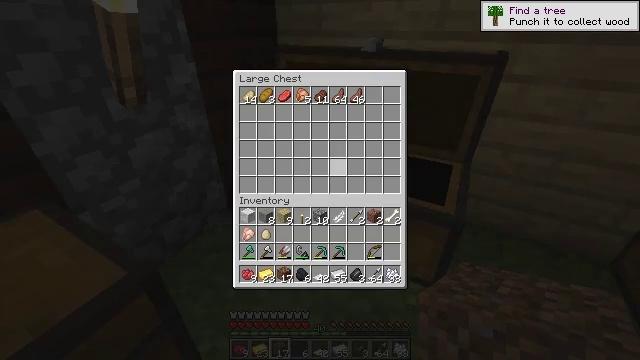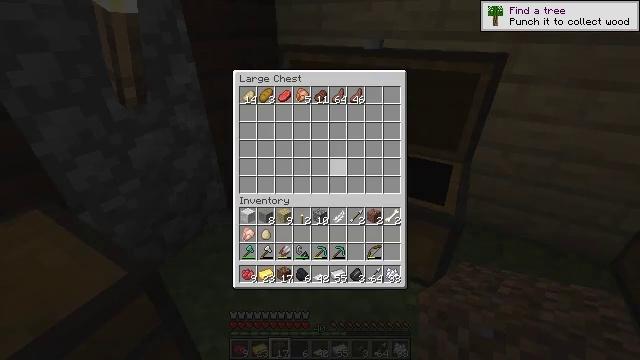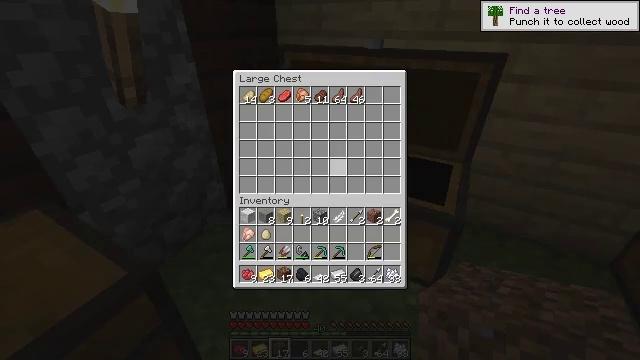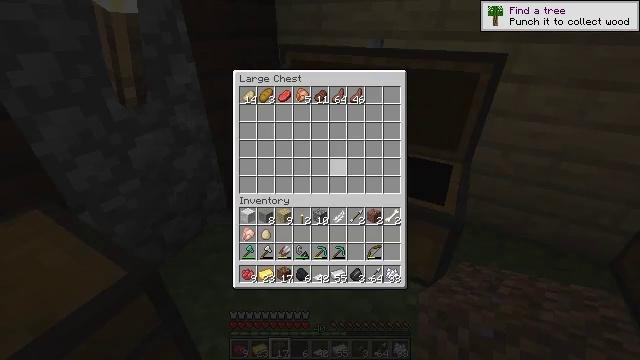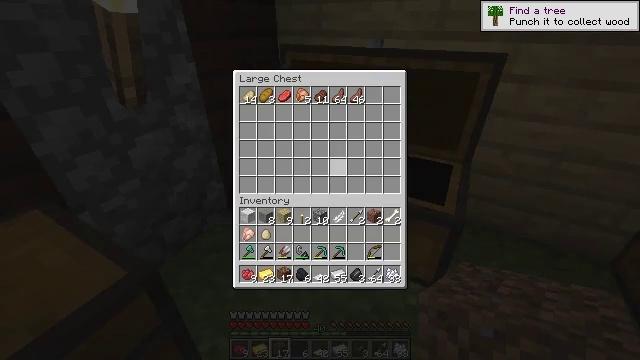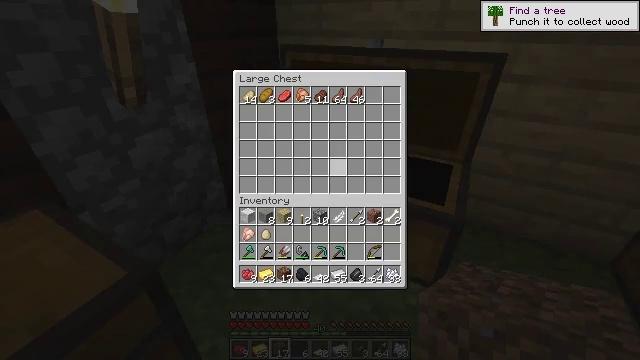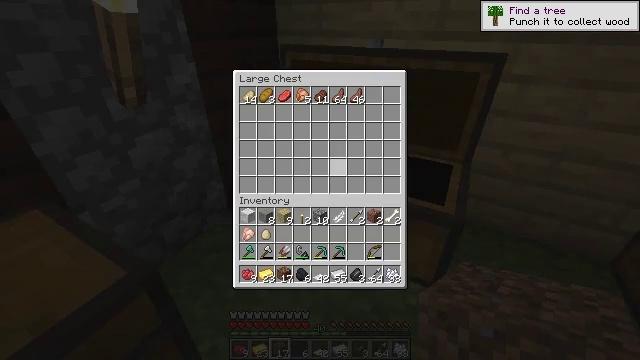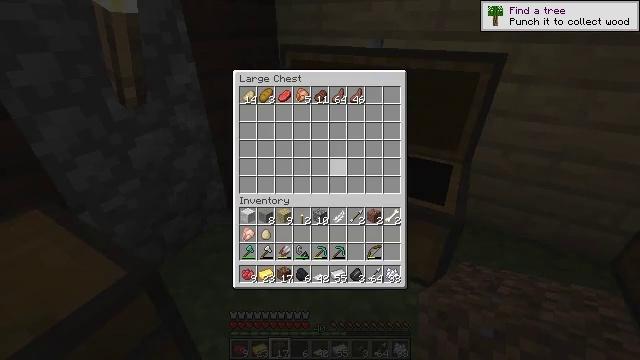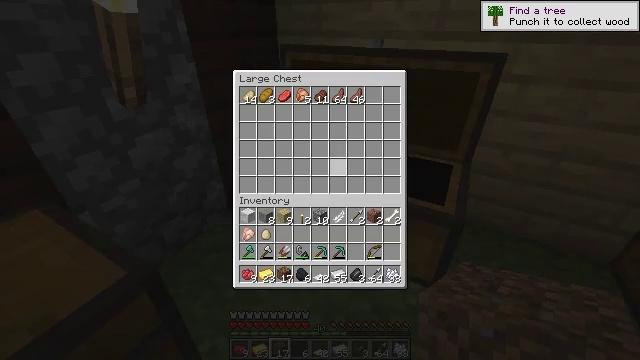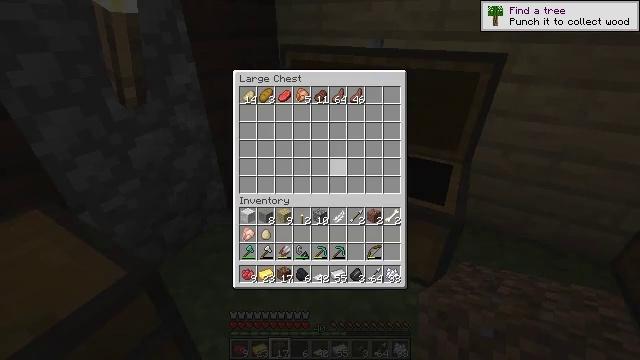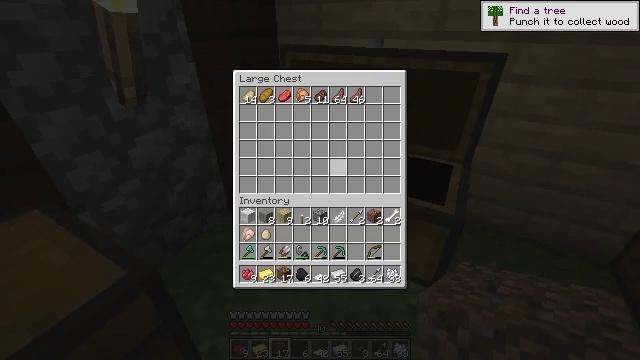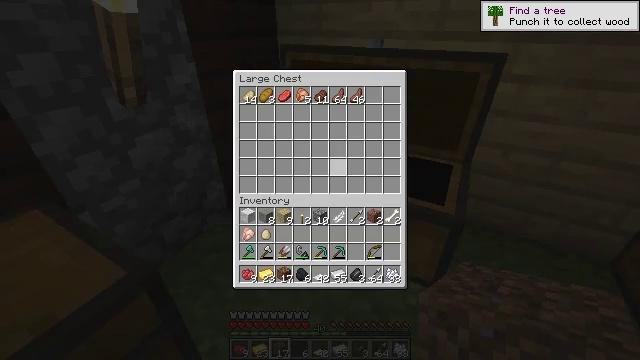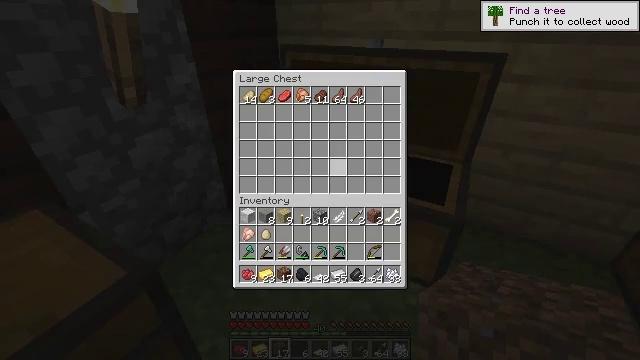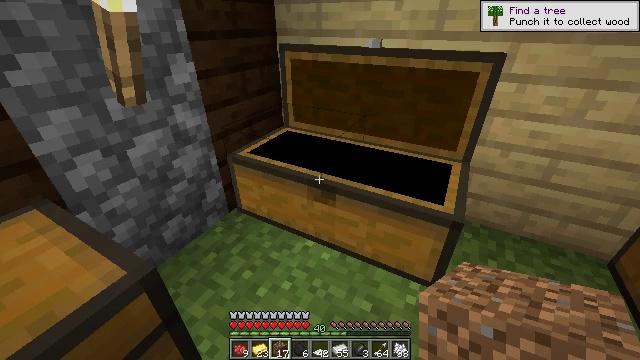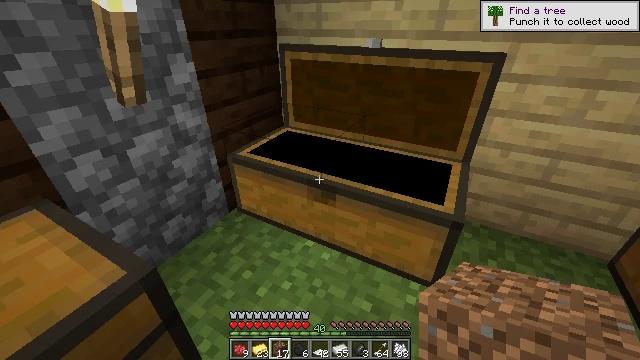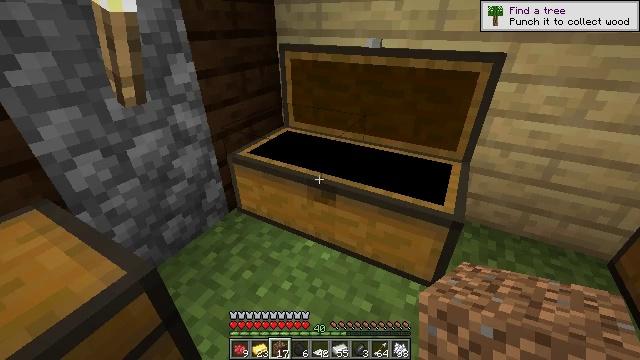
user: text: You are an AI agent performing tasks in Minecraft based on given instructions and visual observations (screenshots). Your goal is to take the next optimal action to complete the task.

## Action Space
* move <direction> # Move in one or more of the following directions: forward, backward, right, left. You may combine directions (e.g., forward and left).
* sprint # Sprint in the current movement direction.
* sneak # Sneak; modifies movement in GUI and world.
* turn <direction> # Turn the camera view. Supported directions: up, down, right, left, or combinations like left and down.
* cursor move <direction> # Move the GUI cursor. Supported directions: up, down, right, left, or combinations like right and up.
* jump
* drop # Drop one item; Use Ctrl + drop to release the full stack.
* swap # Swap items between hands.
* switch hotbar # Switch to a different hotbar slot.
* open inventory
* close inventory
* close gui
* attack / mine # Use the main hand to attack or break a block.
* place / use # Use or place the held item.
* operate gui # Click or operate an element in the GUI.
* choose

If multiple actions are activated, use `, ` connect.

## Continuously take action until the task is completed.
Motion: motion action
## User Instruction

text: Use the crafting table to make a gold block.
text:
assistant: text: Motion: no_op
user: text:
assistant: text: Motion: no_op
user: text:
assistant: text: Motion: no_op
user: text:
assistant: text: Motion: no_op
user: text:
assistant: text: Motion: no_op
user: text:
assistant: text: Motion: no_op
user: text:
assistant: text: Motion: no_op
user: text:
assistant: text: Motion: no_op
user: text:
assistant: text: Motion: no_op
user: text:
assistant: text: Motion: no_op
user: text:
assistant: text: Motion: no_op
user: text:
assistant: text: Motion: no_op
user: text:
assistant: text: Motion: no_op
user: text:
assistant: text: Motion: close gui
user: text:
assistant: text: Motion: no_op
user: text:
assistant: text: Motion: no_op
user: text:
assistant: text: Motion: no_op
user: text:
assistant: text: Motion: no_op
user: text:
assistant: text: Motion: no_op
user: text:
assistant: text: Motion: no_op
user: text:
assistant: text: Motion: no_op
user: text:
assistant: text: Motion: no_op
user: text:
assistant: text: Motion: no_op
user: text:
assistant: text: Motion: no_op
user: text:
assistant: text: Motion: no_op
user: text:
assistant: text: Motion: open inventory
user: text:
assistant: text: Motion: open inventory
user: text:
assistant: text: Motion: open inventory
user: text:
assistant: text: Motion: open inventory
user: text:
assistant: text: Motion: no_op